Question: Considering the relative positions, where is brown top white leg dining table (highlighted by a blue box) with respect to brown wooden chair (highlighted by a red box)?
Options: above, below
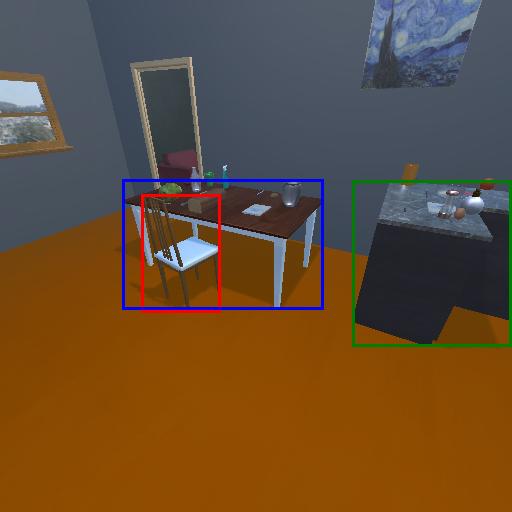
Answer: above